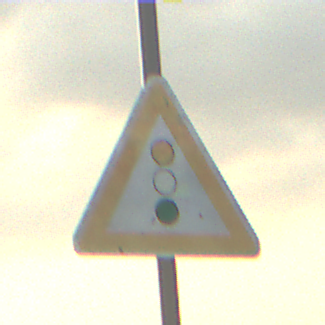
Verkehrszeichen: Lichtzeichenanlage
Umgebung: Outdoor, Suburban
Tageszeit: SunriseSunset
Wetter: PartlyCloudy
Licht: Natural
Jahreszeit: NotSpecified
Kontrast: MediumContrast